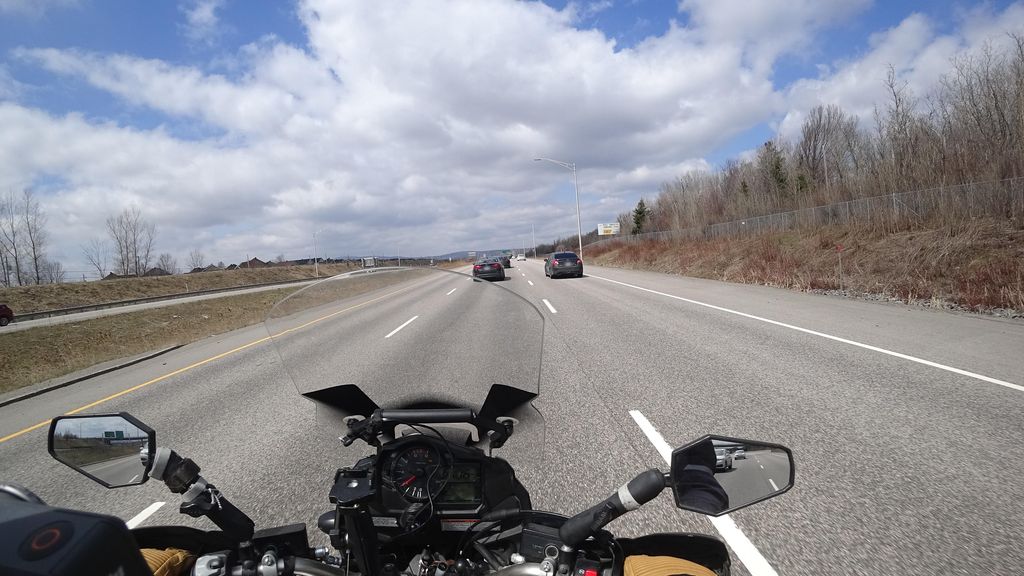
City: quebec_city